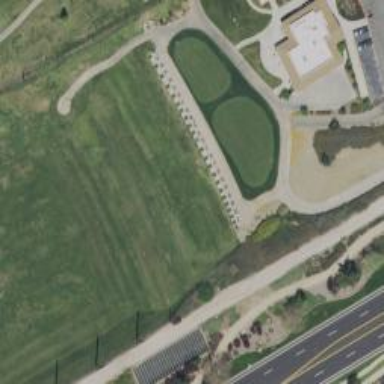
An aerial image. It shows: Pathway for golfing.